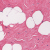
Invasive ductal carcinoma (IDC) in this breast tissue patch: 0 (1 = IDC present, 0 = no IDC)